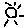
Label: sun